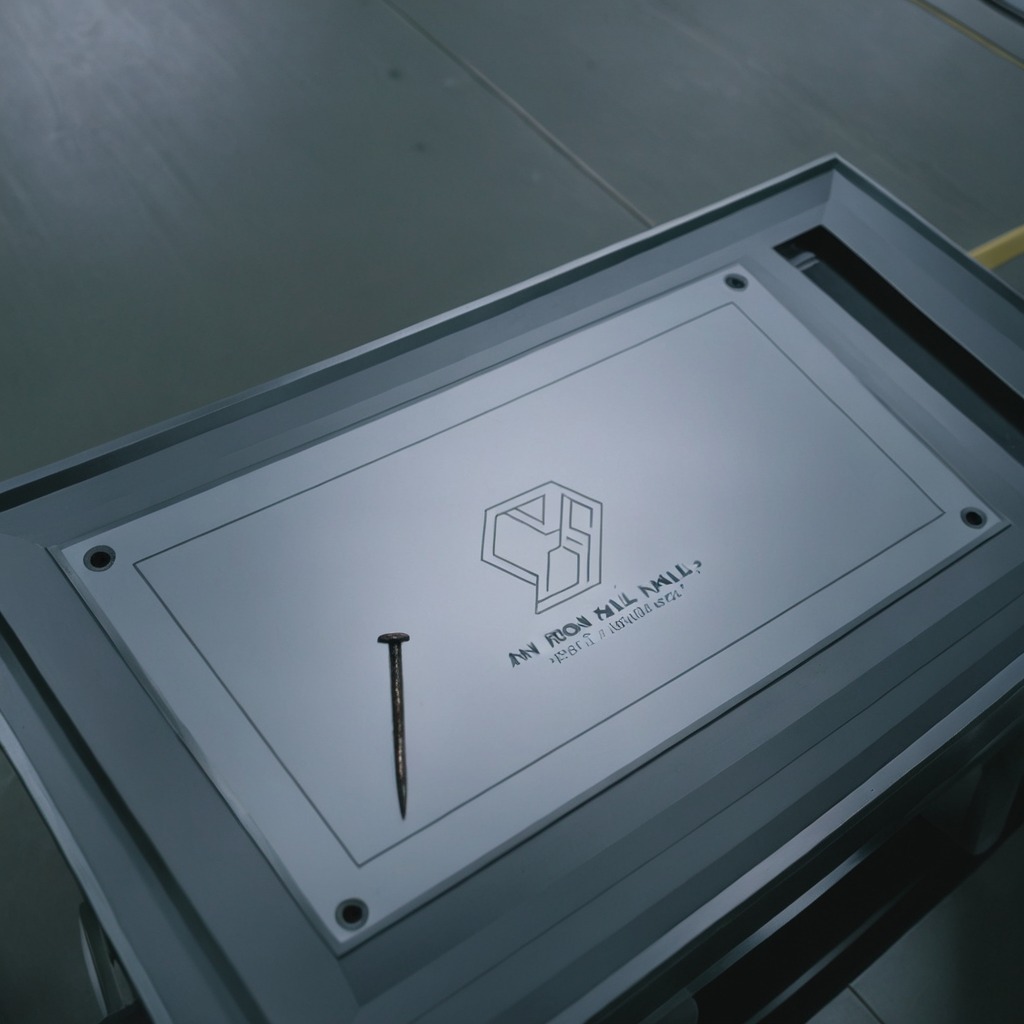
A nail is lying on the toolbox surface.